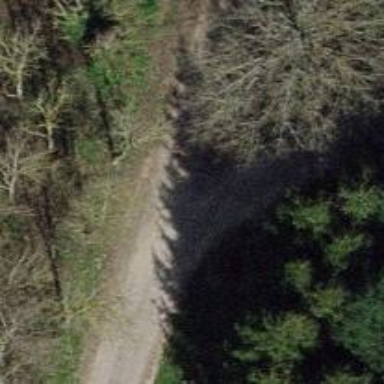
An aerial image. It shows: Well-maintained track road with grade 1 tracktype.